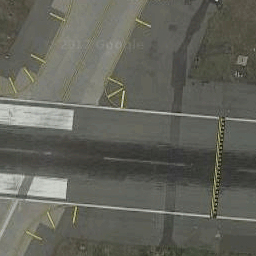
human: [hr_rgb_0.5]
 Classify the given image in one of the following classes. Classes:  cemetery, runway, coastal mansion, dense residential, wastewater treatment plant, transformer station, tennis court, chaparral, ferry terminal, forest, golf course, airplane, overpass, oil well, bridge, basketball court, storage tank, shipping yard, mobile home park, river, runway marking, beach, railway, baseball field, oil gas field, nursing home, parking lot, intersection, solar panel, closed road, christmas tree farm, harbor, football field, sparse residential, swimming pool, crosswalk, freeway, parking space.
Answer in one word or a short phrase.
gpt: runway